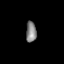
Tissue: prostate
Cell type: T cells
Senescence score: 0.3335
Nuclear area (px): 212
Mean DAPI intensity: 131.354